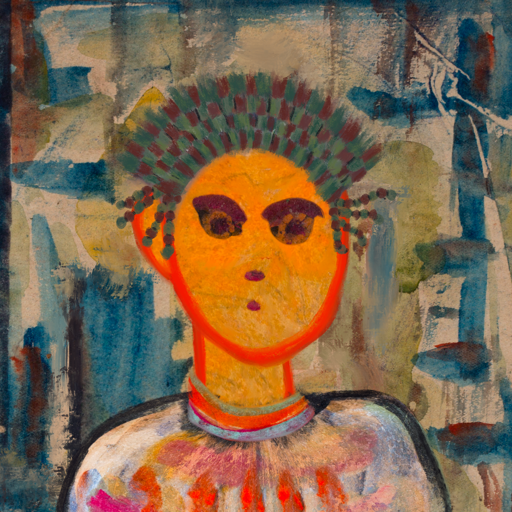
Background: Orphan, Head And Neck Front: Sisters, Face Front: Doll, Bust: Childish, Hair Front: Blank, Head Accessory: After_Raid_Crown, Second Necklace: Blank, Necklace: Sisters, Baby: Blank